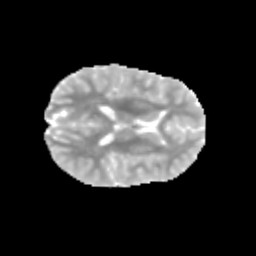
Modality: MD
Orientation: axial
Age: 9
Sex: female
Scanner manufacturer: siemens
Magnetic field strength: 3 T
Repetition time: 3.8 s
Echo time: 0.07 s